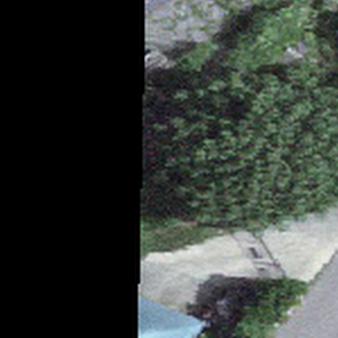
Label: other